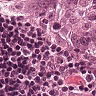
Metastatic tissue present: yes